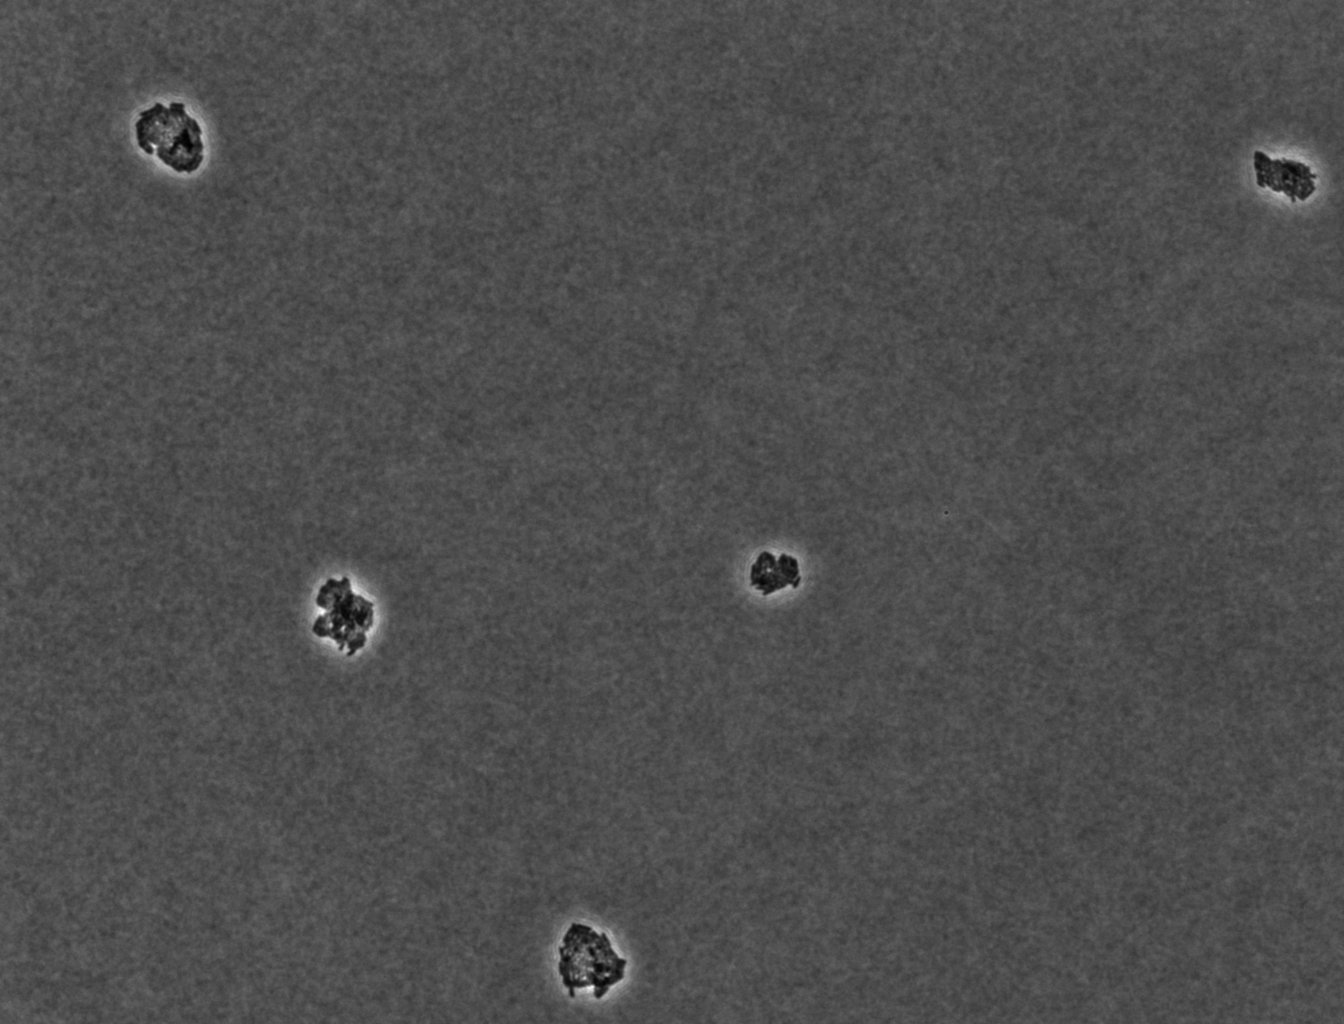
Phase contrast microscopy, 20x objective, 3 h incubation